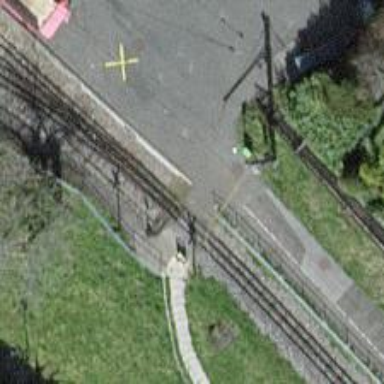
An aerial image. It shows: Crossing for the railway.